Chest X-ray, PA view. Patient: 21 years old, sex M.
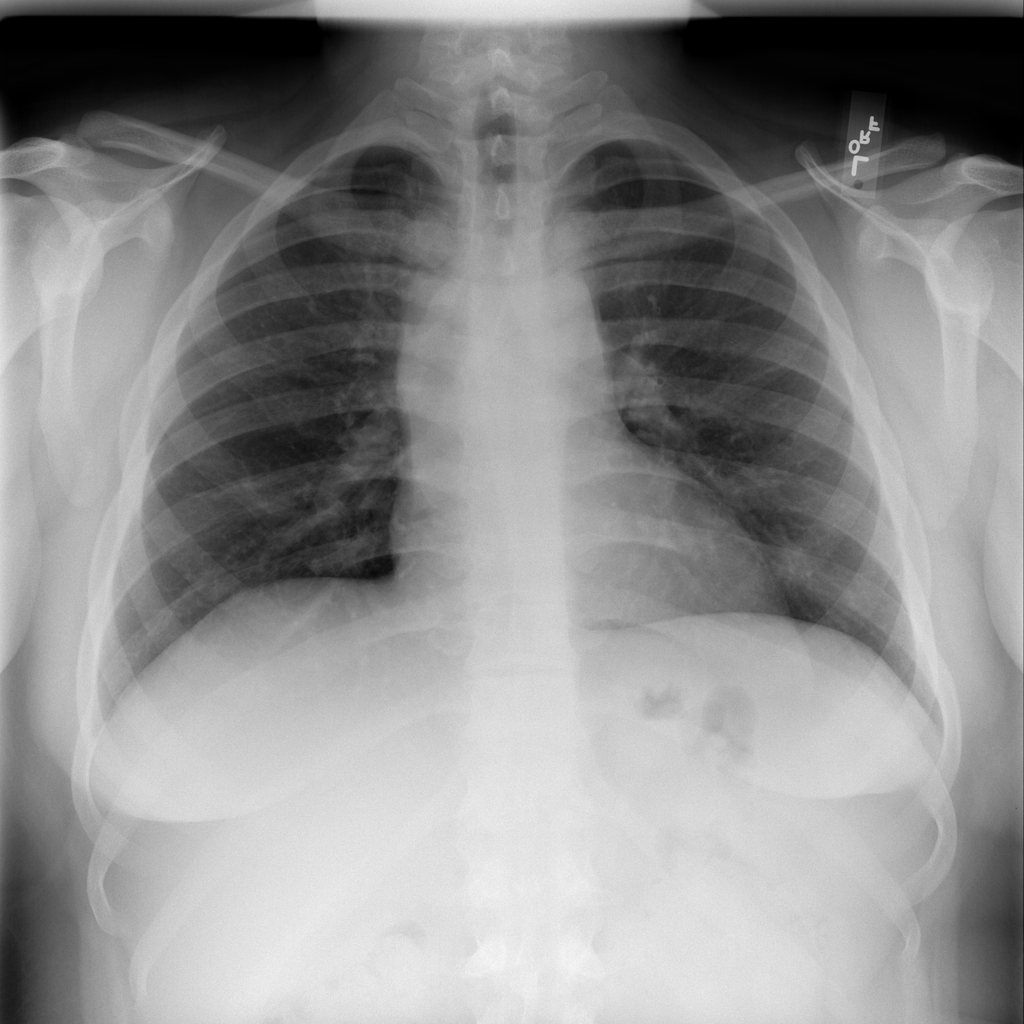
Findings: No Finding